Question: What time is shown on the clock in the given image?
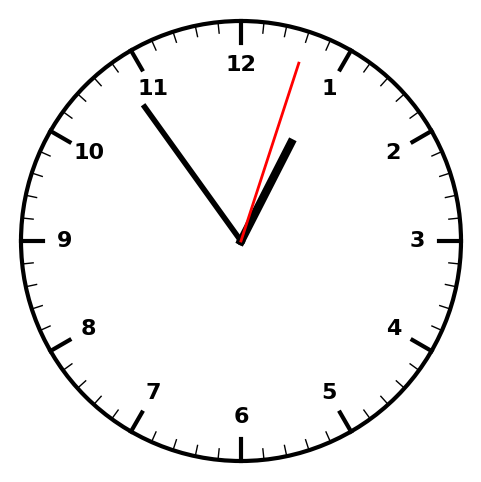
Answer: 12:54:03